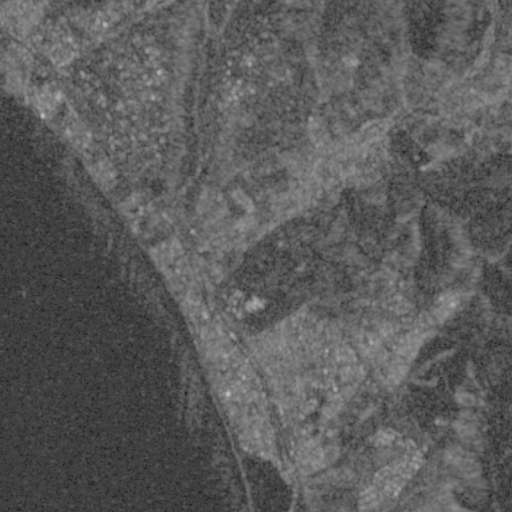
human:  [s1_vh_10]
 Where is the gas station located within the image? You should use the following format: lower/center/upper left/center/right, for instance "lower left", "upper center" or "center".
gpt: The gas station is located in the upper left of the image.
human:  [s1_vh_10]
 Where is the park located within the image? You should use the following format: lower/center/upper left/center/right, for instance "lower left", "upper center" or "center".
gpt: The park is located in the lower center of the image.
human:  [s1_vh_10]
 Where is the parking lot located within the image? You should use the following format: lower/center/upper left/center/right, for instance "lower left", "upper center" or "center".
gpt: The parking lot is located in the upper left of the image.
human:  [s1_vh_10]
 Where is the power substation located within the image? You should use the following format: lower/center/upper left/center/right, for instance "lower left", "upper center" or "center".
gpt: The power substation is located in the upper left of the image.
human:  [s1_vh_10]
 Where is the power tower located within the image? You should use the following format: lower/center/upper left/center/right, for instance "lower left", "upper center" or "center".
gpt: There is no power tower in the image.

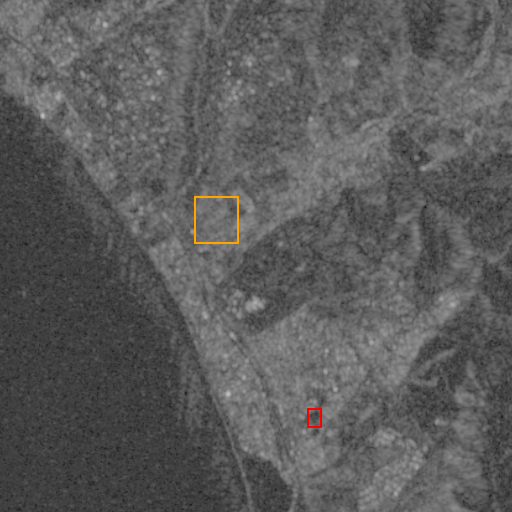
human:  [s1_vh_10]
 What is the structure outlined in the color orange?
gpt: The structure outlined in orange is a crop field.
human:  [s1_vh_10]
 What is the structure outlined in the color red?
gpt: The structure outlined in red is a park.
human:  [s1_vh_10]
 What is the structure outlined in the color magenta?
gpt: There is no magenta outline.